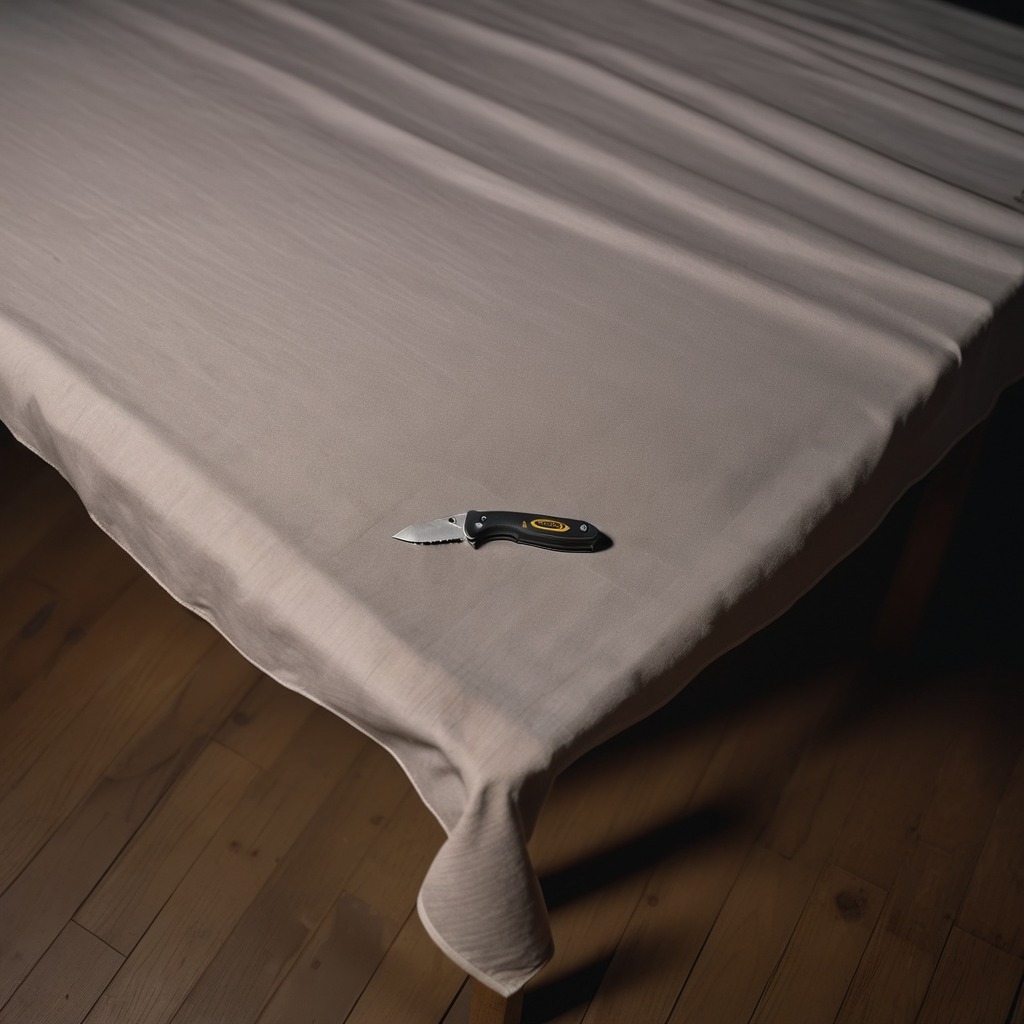
A utility knife is lying on a wooden table.